Interaction volume radius: 5 \u00c5
Interaction volume height: 10 \u00c5
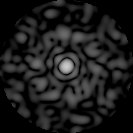
Disorder parameter: 0.8443